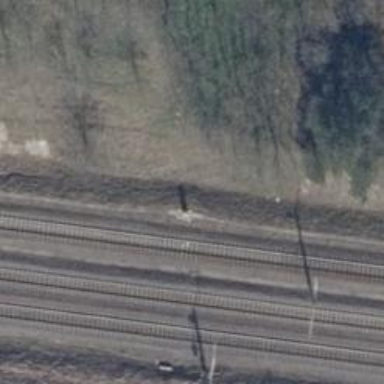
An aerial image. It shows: Railway signal.